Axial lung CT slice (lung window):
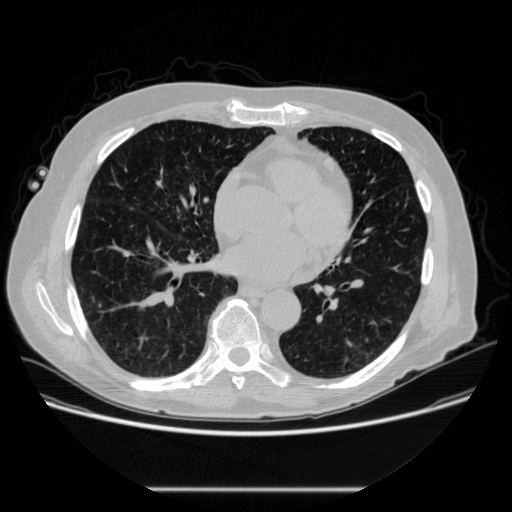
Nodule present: no